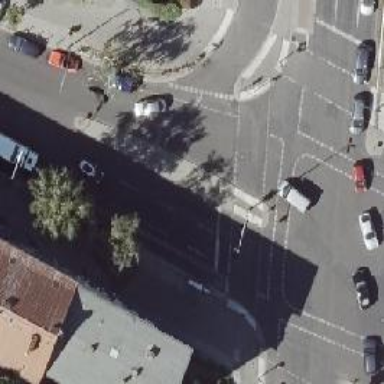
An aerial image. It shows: Footway located on traffic island.